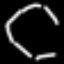
Label: octagon